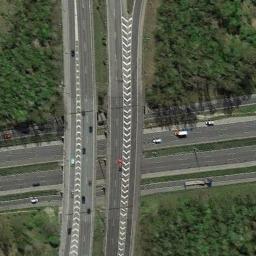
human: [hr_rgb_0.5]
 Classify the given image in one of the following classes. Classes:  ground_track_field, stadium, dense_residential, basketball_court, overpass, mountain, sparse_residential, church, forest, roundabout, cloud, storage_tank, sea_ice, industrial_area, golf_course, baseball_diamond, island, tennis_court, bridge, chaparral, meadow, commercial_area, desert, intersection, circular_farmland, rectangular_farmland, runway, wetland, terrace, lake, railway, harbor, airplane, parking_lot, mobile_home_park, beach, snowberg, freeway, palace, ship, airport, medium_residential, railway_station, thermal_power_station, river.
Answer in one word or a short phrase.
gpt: overpass